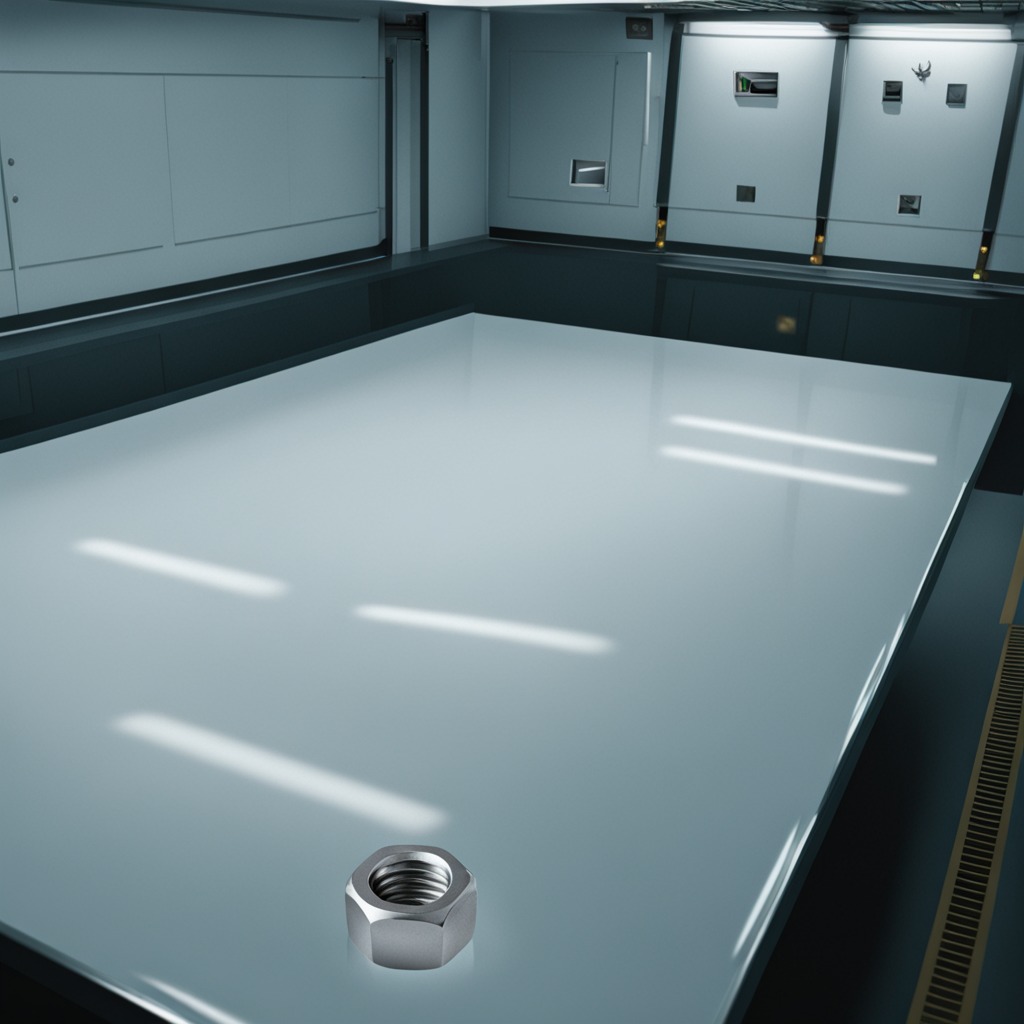
A metal nut is lying on a table in a ship maintenance bay industrial lighting.